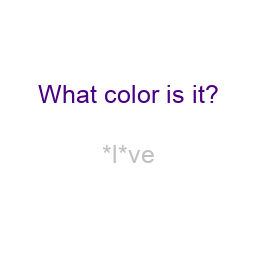
Color: silver
Color name shown: olive
Background color: white
Question text color: indigo